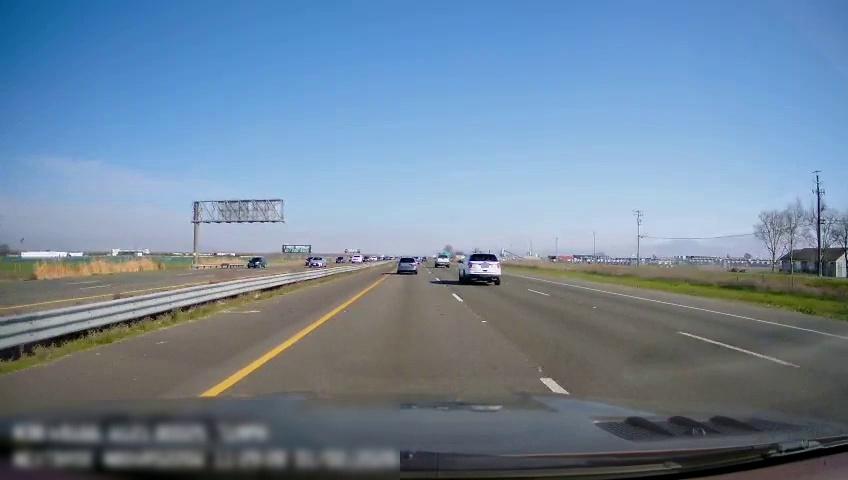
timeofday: Day
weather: Sunny
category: Drivable Space
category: Drivable Space
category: Vehicles | Car
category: Vehicles | Car
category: Vehicles | Car
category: Vehicles | SUV
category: Vehicles | SUV
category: Vehicles | SUV
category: Vehicles | Truck
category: Lanes | Current Lane
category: Lanes | Current Lane
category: Lanes | Alternate Lane
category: Lanes | Alternate Lane
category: Lanes | Opposite Lane
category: Lanes | Opposite Lane
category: Lanes | Opposite Lane